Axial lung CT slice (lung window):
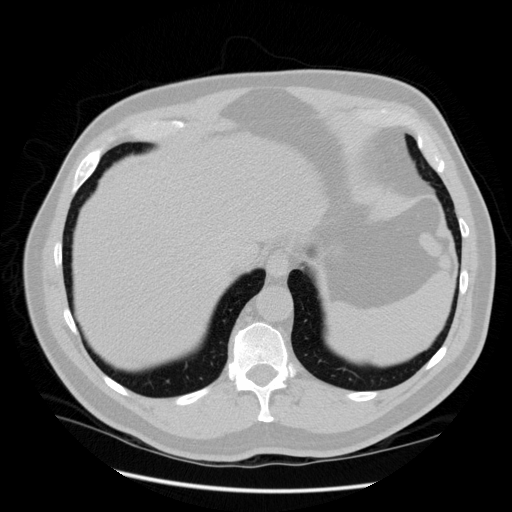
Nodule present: no